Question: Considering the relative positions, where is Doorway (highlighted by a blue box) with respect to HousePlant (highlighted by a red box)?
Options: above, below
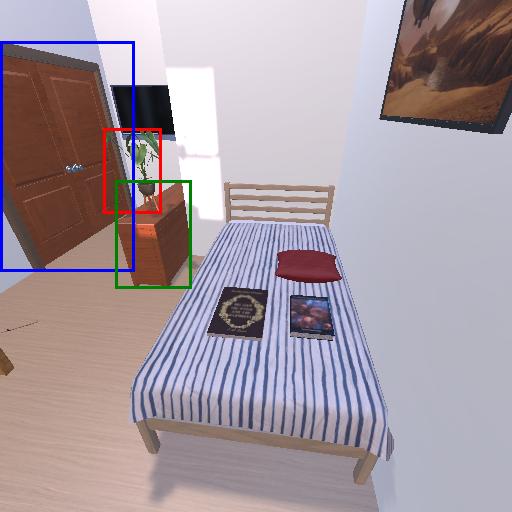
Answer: above